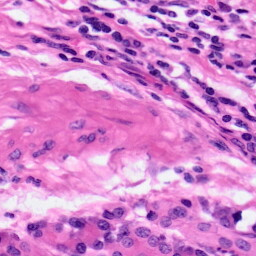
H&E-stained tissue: Pancreatic